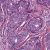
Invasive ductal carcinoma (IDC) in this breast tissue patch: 1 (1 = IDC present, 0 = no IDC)